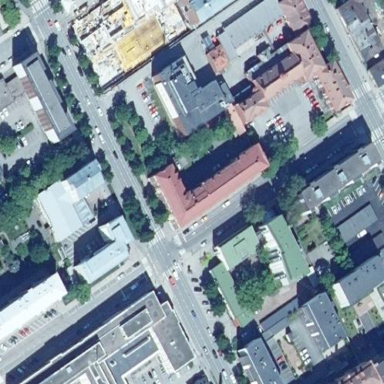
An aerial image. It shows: Red metal-roofed apartment building with hipped shape roof.